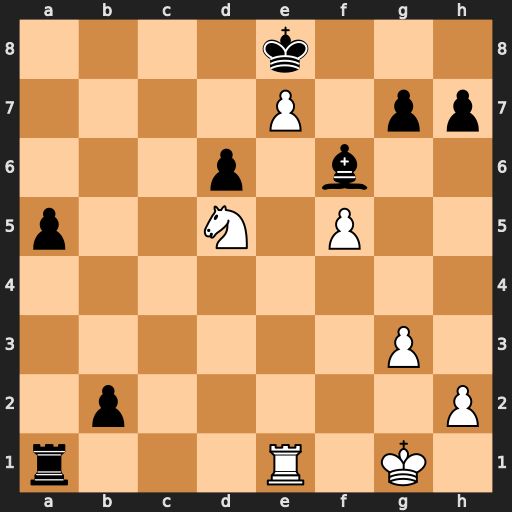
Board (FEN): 4k3/4P1pp/3p1b2/p2N1P2/8/6P1/1p5P/r3R1K1
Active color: w
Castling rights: -
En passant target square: -
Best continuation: Nc7+ Kd7 e8=Q+